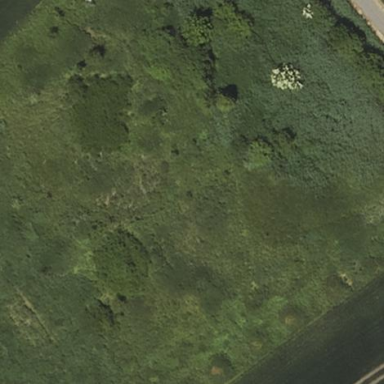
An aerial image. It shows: Archaeological site surrounded by scrub vegetation.